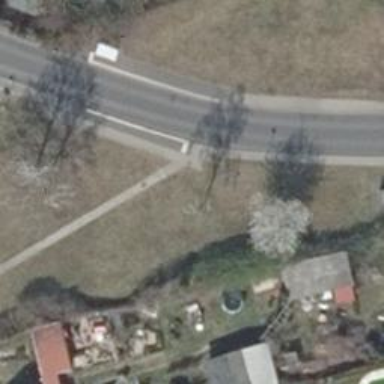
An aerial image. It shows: Sidewalk along the footway.